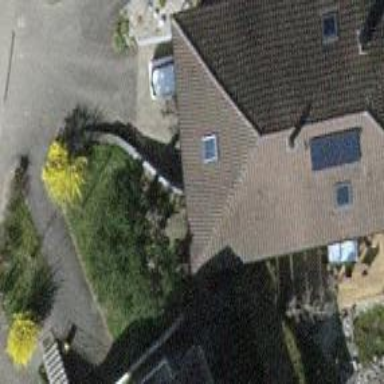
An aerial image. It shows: Detached building with hipped roof.